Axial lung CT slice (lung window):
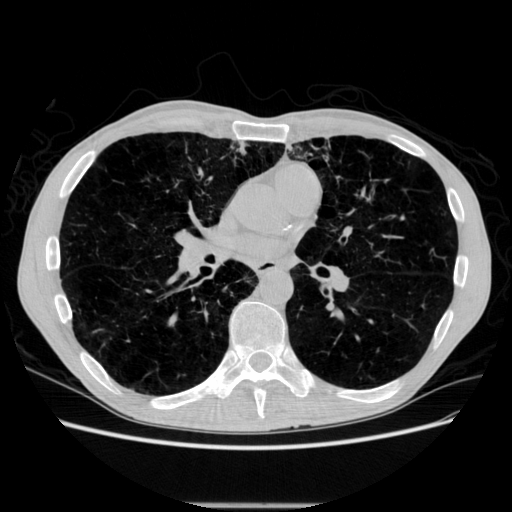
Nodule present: no